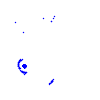
Particle: electron